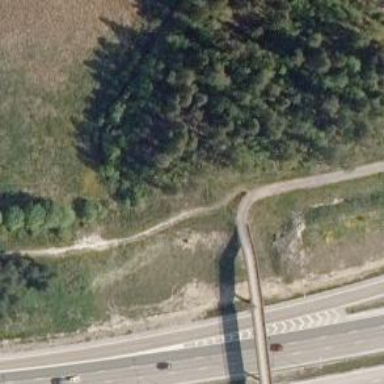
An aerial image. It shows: Path.